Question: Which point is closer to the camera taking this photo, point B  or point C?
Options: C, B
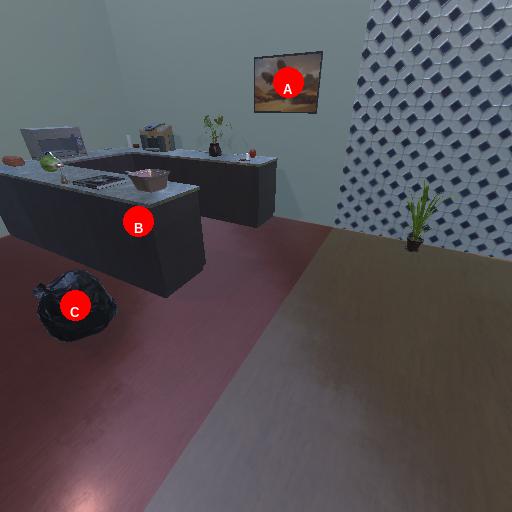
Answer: C